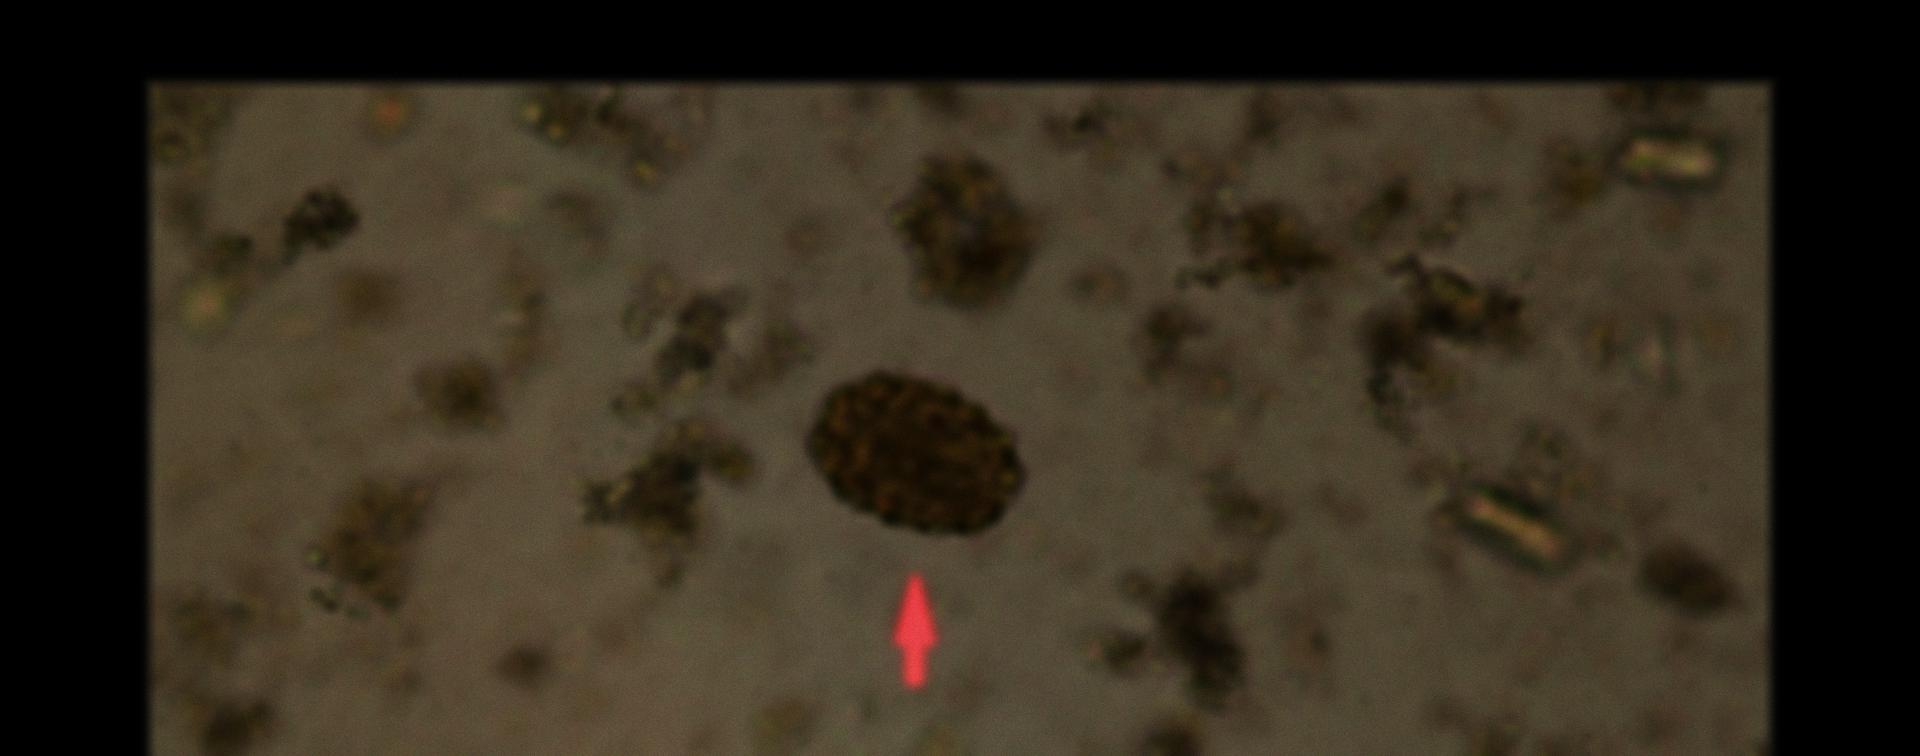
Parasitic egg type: Ascaris lumbricoides